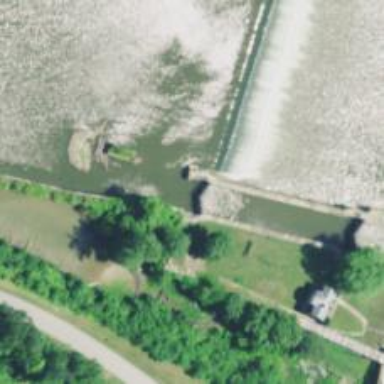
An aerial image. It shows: Lock gate along waterway.